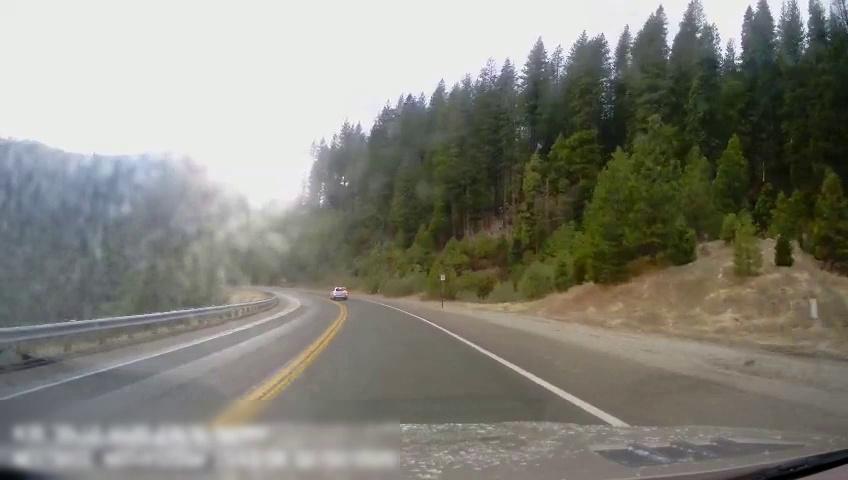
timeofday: Day
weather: Sunny
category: Drivable Space
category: Vehicles | SUV
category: Lanes | Alternate Lane
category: Lanes | Current Lane
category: Lanes | Opposite Lane
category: Lanes | Opposite Lane